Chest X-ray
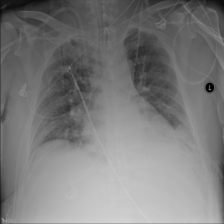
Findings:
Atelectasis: positive
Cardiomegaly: negative
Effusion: negative
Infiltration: positive
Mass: negative
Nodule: negative
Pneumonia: negative
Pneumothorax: negative
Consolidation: negative
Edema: negative
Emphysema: negative
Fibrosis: negative
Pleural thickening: negative
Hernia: negative